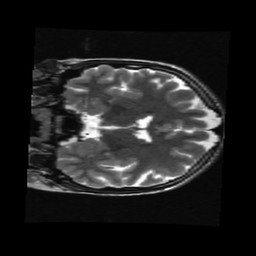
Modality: T2w
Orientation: coronal
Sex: female
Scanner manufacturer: ge
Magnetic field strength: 3 T
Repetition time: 5 s
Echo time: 0.101 s